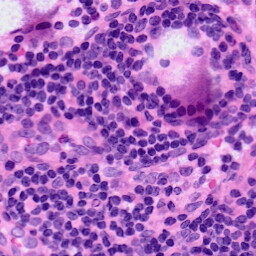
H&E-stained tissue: LymphNode